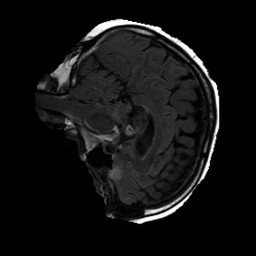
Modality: FLAIR
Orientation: sagittal
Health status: ill
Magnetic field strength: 3 T